Question: I'm currently trying to do this.

This is the code I got so far,
Html
'''
<a class="home" href="home.php">
<i id="icon" class="fa fa-home"></i>
<p id="tag">Home</p>
</a>
'''
Css for .home
'''
width: 25%;
height: 25%;
overflow: hidden;
float: left;
background: #ea7b7b;
color: #fff;
text-decoration: none;
'''
And the height:25%; does not work. I found some fixes like adding position:absolute;
but that messes up everything when resizing. I'm trying to find a work around to this and help would be much appreciated!
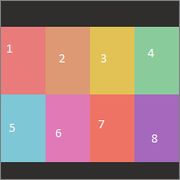
Answer: Sorry I'm a bit late but I made this <URL>
Hope it can help you, here is the code:
HTML:
'''
<div id="top"></div>
<div id="content">
<div class="box">
<a class="home" href="home.php">
<i id="icon" class="fa fa-home"></i>
<p id="tag">Home</p>
</a>
</div>
<div class="box"></div>
...
</div>
<div id="bottom"></div>
'''
CSS :
'''
html, body {
width:100%;
height:100%;
margin:0;
padding:0;
}
#top, #bottom {
position:absolute;
height:80px;
width:100%;
background:grey;
left:0;
}
#top {
top:0;
}
#bottom {
bottom:0;
}
#content {
position:absolute;
top:80px;
left:0;
right:0;
bottom:80px;
}
.box {
box-sizing:border-box;
border:1px solid red;
float:left;
width:25%;
height:50%;
}
.home {
width:100%;
height:100%;
margin:0;
padding:0;
overflow: hidden;
float: left;
background: #ea7b7b;
color: #fff;
text-decoration: none;
}
'''